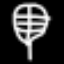
Label: leaf